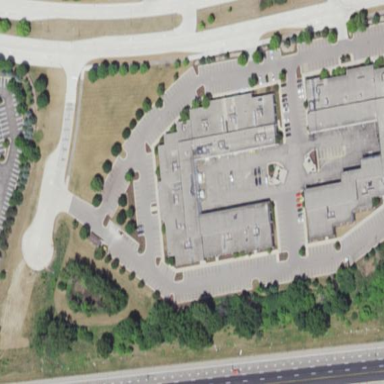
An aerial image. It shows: Commercial area.